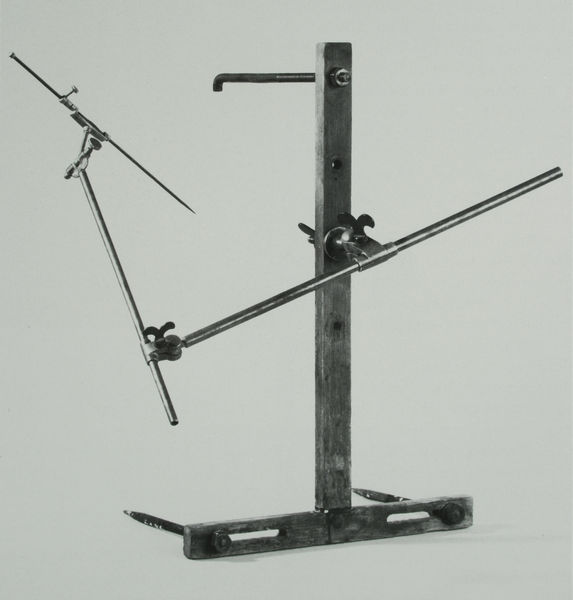
Titel: Punktiermaschine
Standort: Nürnberg.
Institution: Heinz-Leo Weiß
Schlagwörter: flügel, arm, mutter, spitzen, skulptur, gelenke, abstrakt, formen, latten, ausleger, metall, gestell, nägel, foto, fotografie, eisen, maschine, stangen, technik, wasserhahn, stäbe, konstruktion, ständer, hahn, stahl, konstrukt, schrauben, gelenk, installation, lattung, mobile, gewinde, ballance, flügelschrauben, langlöcher, muttern, rphre